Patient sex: F
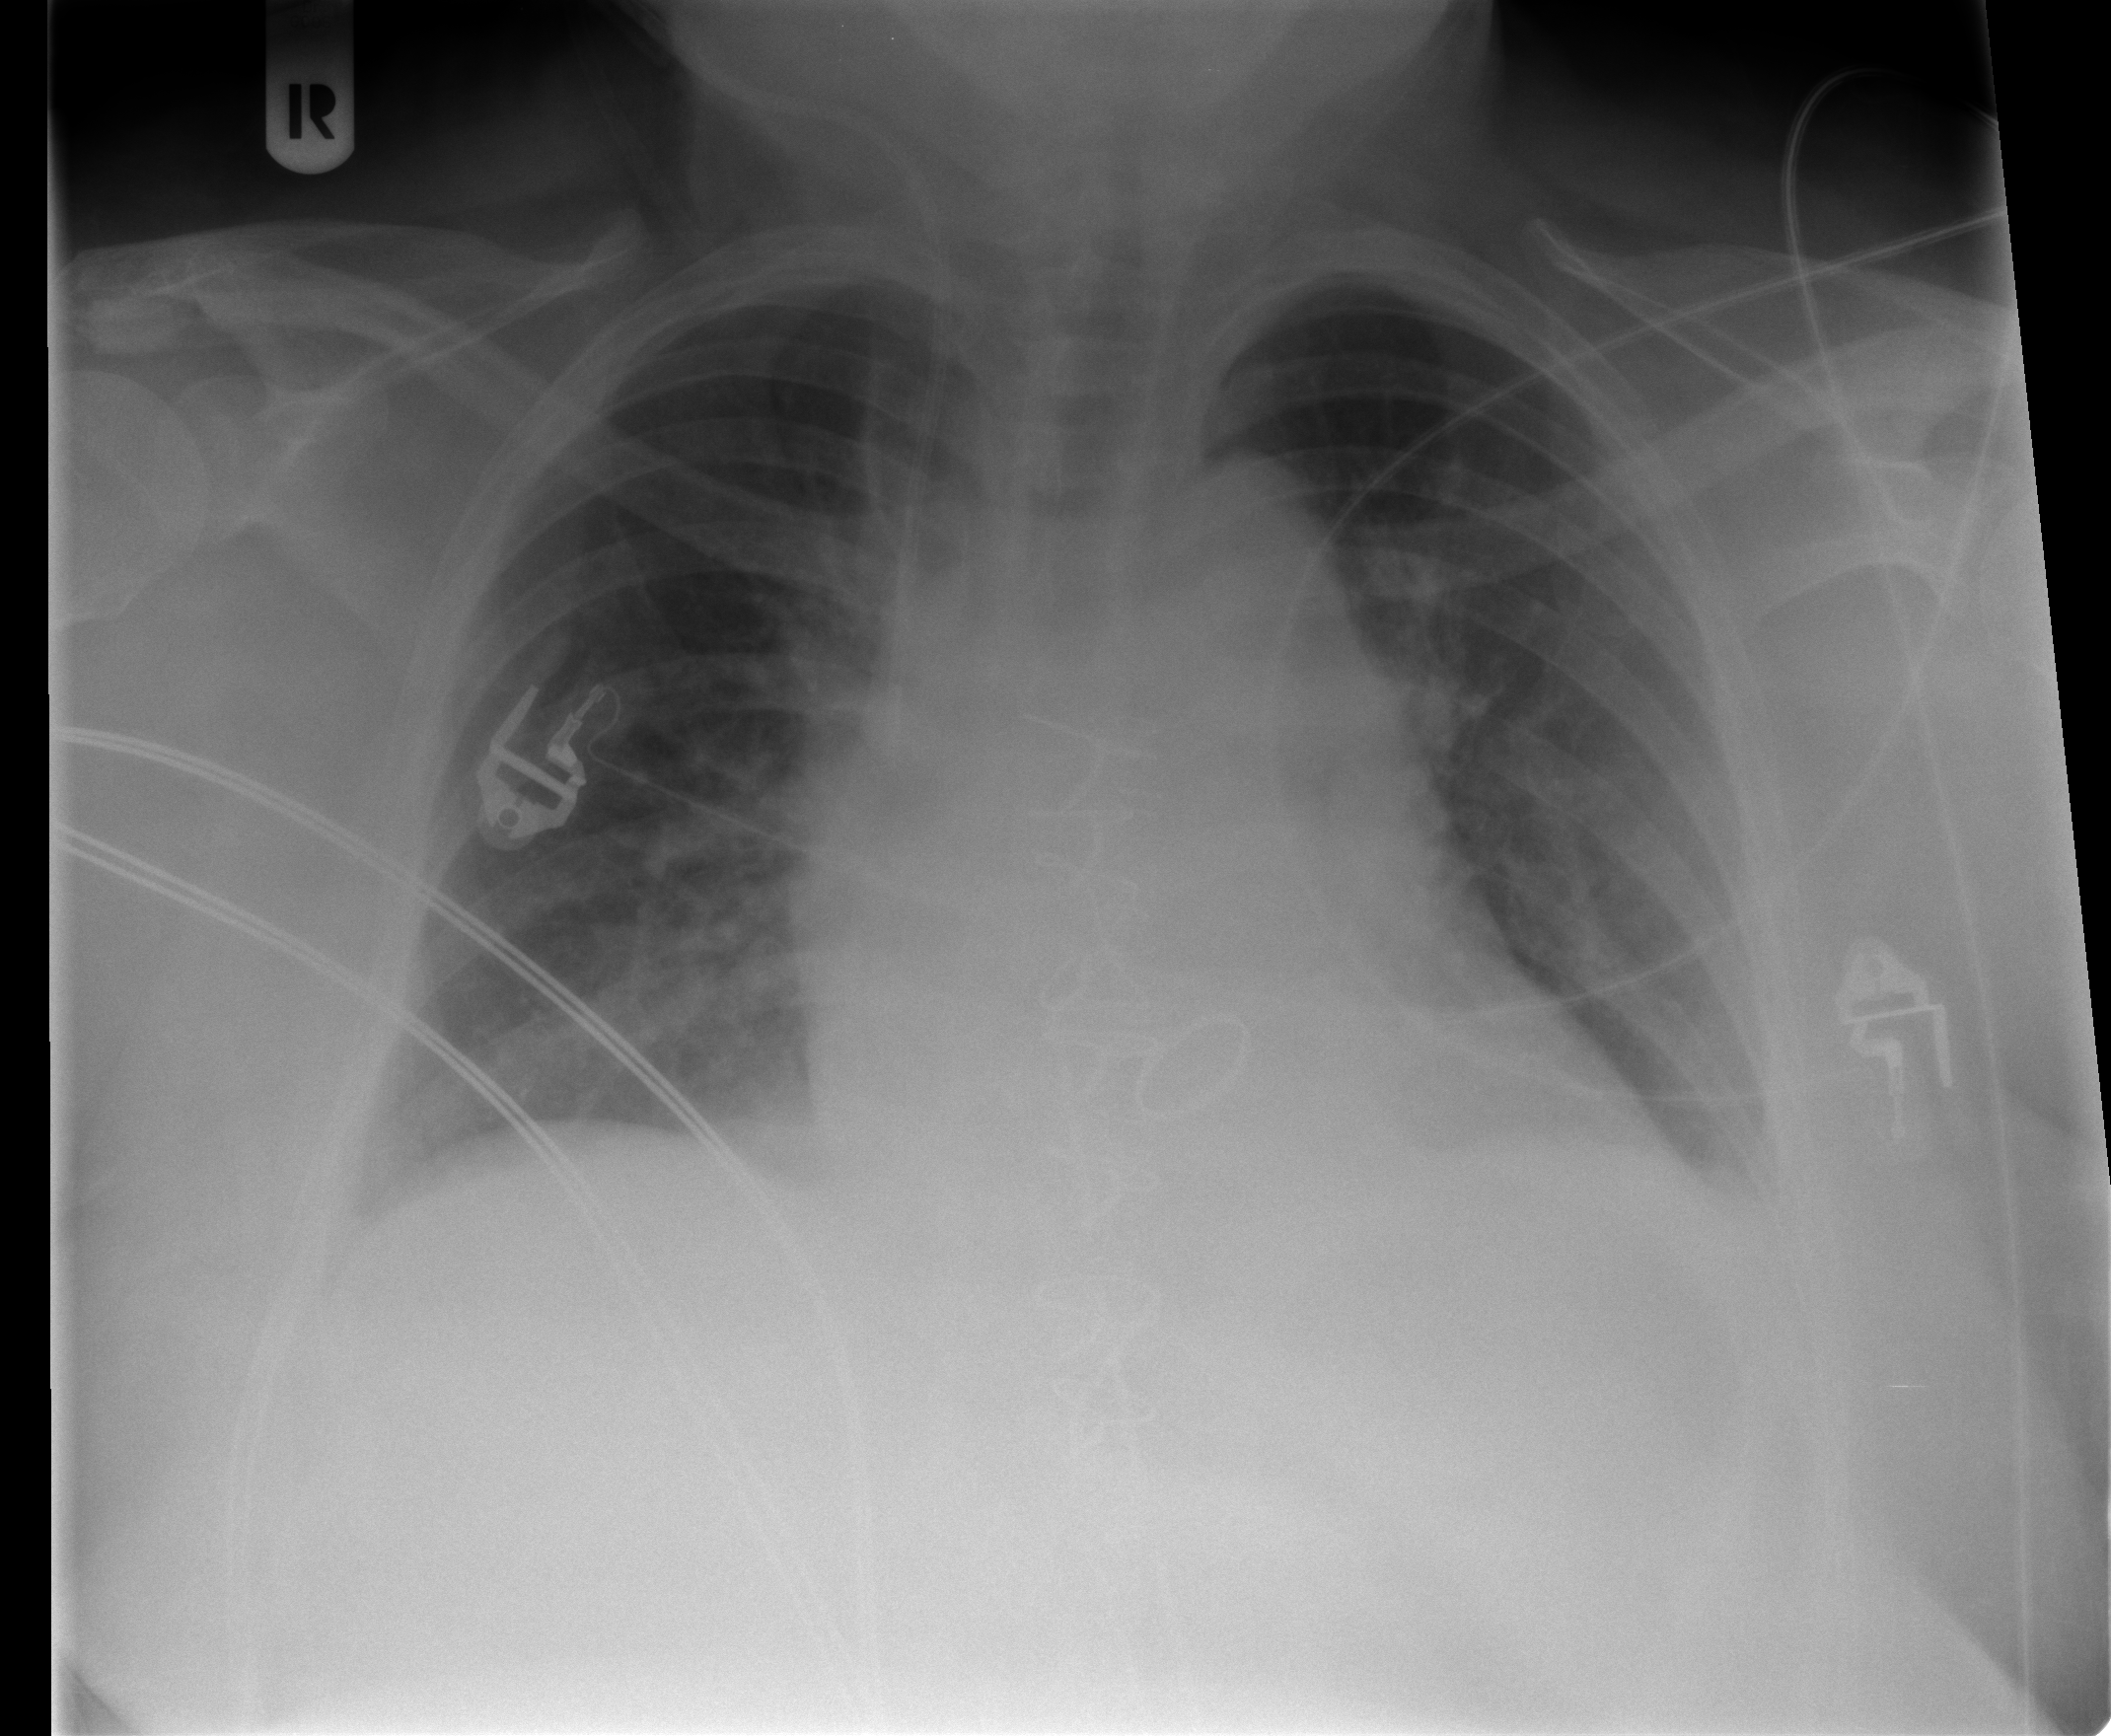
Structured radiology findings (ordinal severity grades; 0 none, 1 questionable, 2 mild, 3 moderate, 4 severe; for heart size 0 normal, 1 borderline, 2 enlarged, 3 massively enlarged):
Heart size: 2
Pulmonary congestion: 2
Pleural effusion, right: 0
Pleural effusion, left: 2
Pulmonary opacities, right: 0
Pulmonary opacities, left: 0
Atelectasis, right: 0
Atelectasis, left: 2